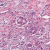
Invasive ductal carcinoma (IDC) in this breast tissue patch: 1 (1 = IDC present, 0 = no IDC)